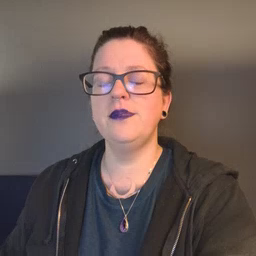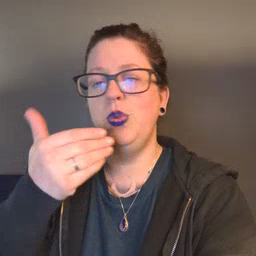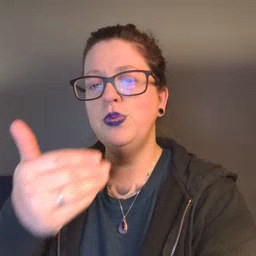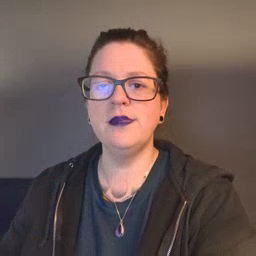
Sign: close